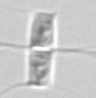
Label: Chaetoceros